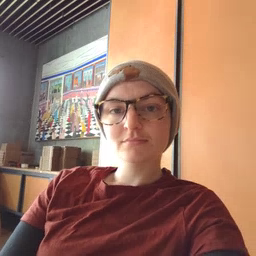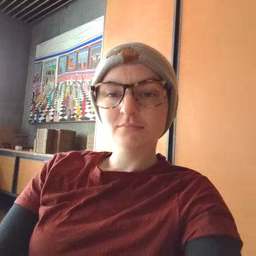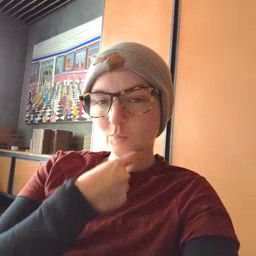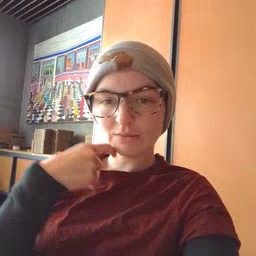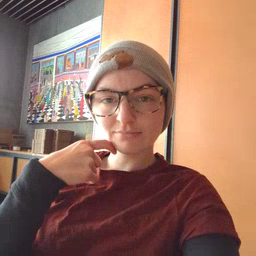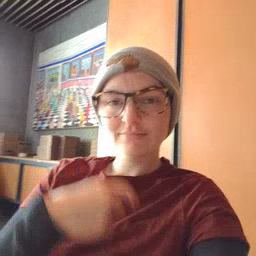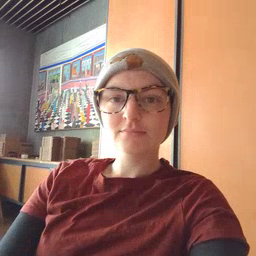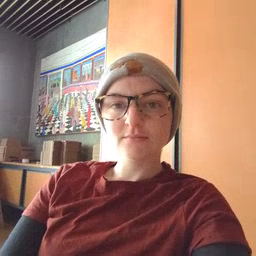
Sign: dry